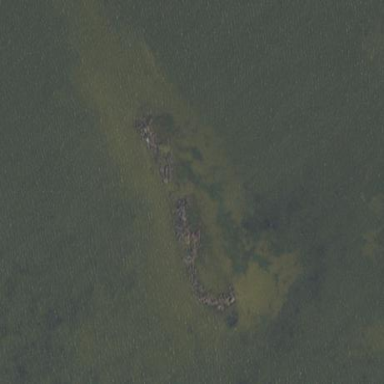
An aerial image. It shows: Islet within marsh wetland area.